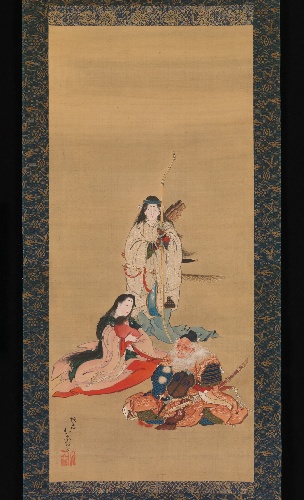
Title: 神功皇后図|The Legendary Empress Jingū
Artist: Kōsai Hokushin 蛟斎北岑
Artist bio: Japanese, 1824–1876
Date: mid-19th century
Object type: Hanging scroll
Classification: Paintings
Medium: Hanging scroll; ink, color, and gold on silk
Culture: Japan
Period: Edo period (1615–1868)
Dimensions: Image: 28 7/8 × 12 15/16 in. (73.3 × 32.9 cm)
Overall with mounting: 63 1/8 × 16 5/16 in. (160.3 × 41.4 cm)
Overall with knobs: 63 1/8 × 18 in. (160.3 × 45.7 cm)
Department: Asian Art
Credit line: Purchase, Friends of Asian Art Gifts, 2014
Accession year: 2014
Repository: Metropolitan Museum of Art, New York, NY
Tags: Fans|Infants|Bow and Arrow|Men|Women